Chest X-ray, AP view. Patient: 53 years old, sex F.
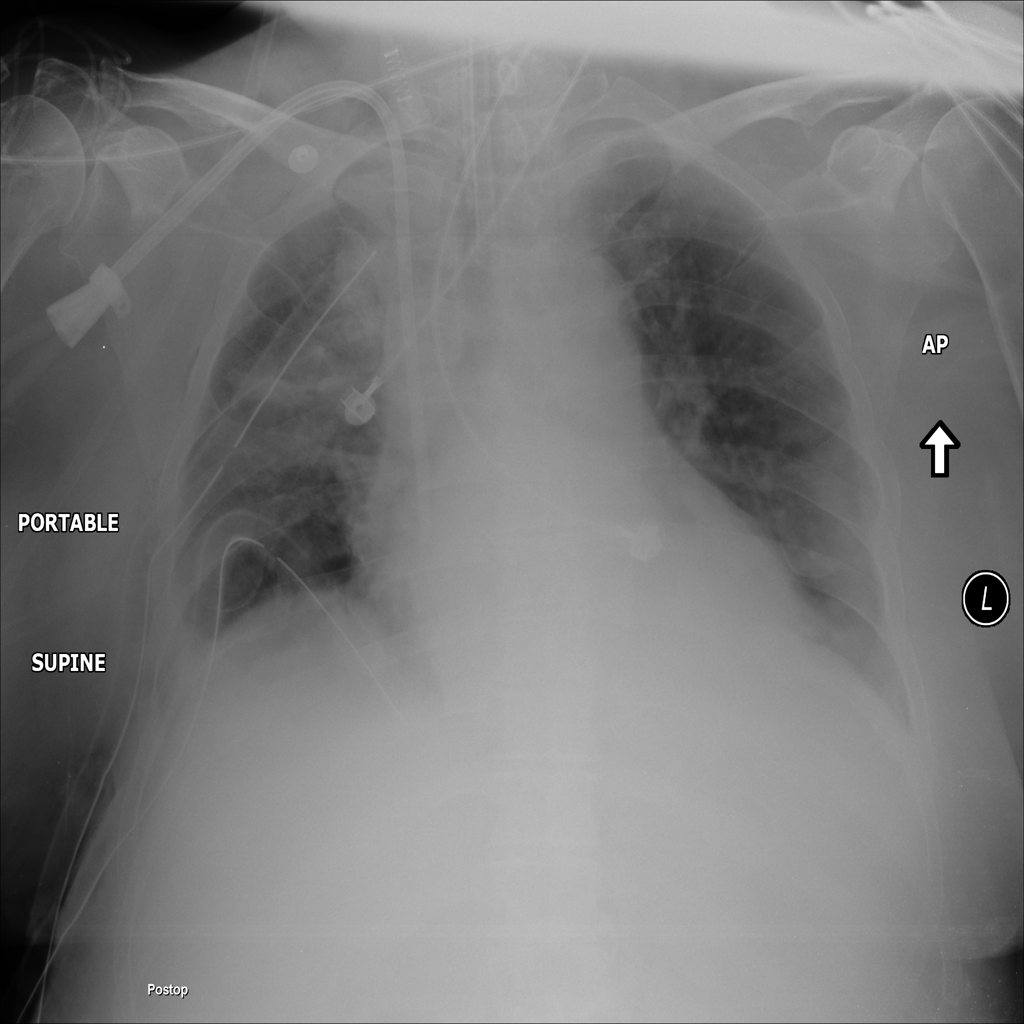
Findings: Edema, Effusion